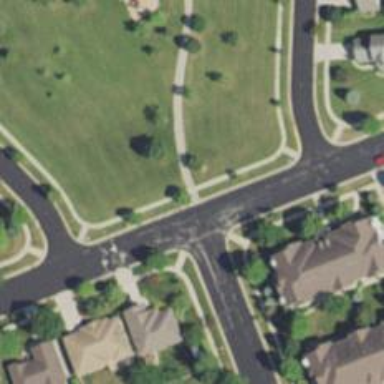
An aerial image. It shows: Unmarked crossing on asphalt footway.